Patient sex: F
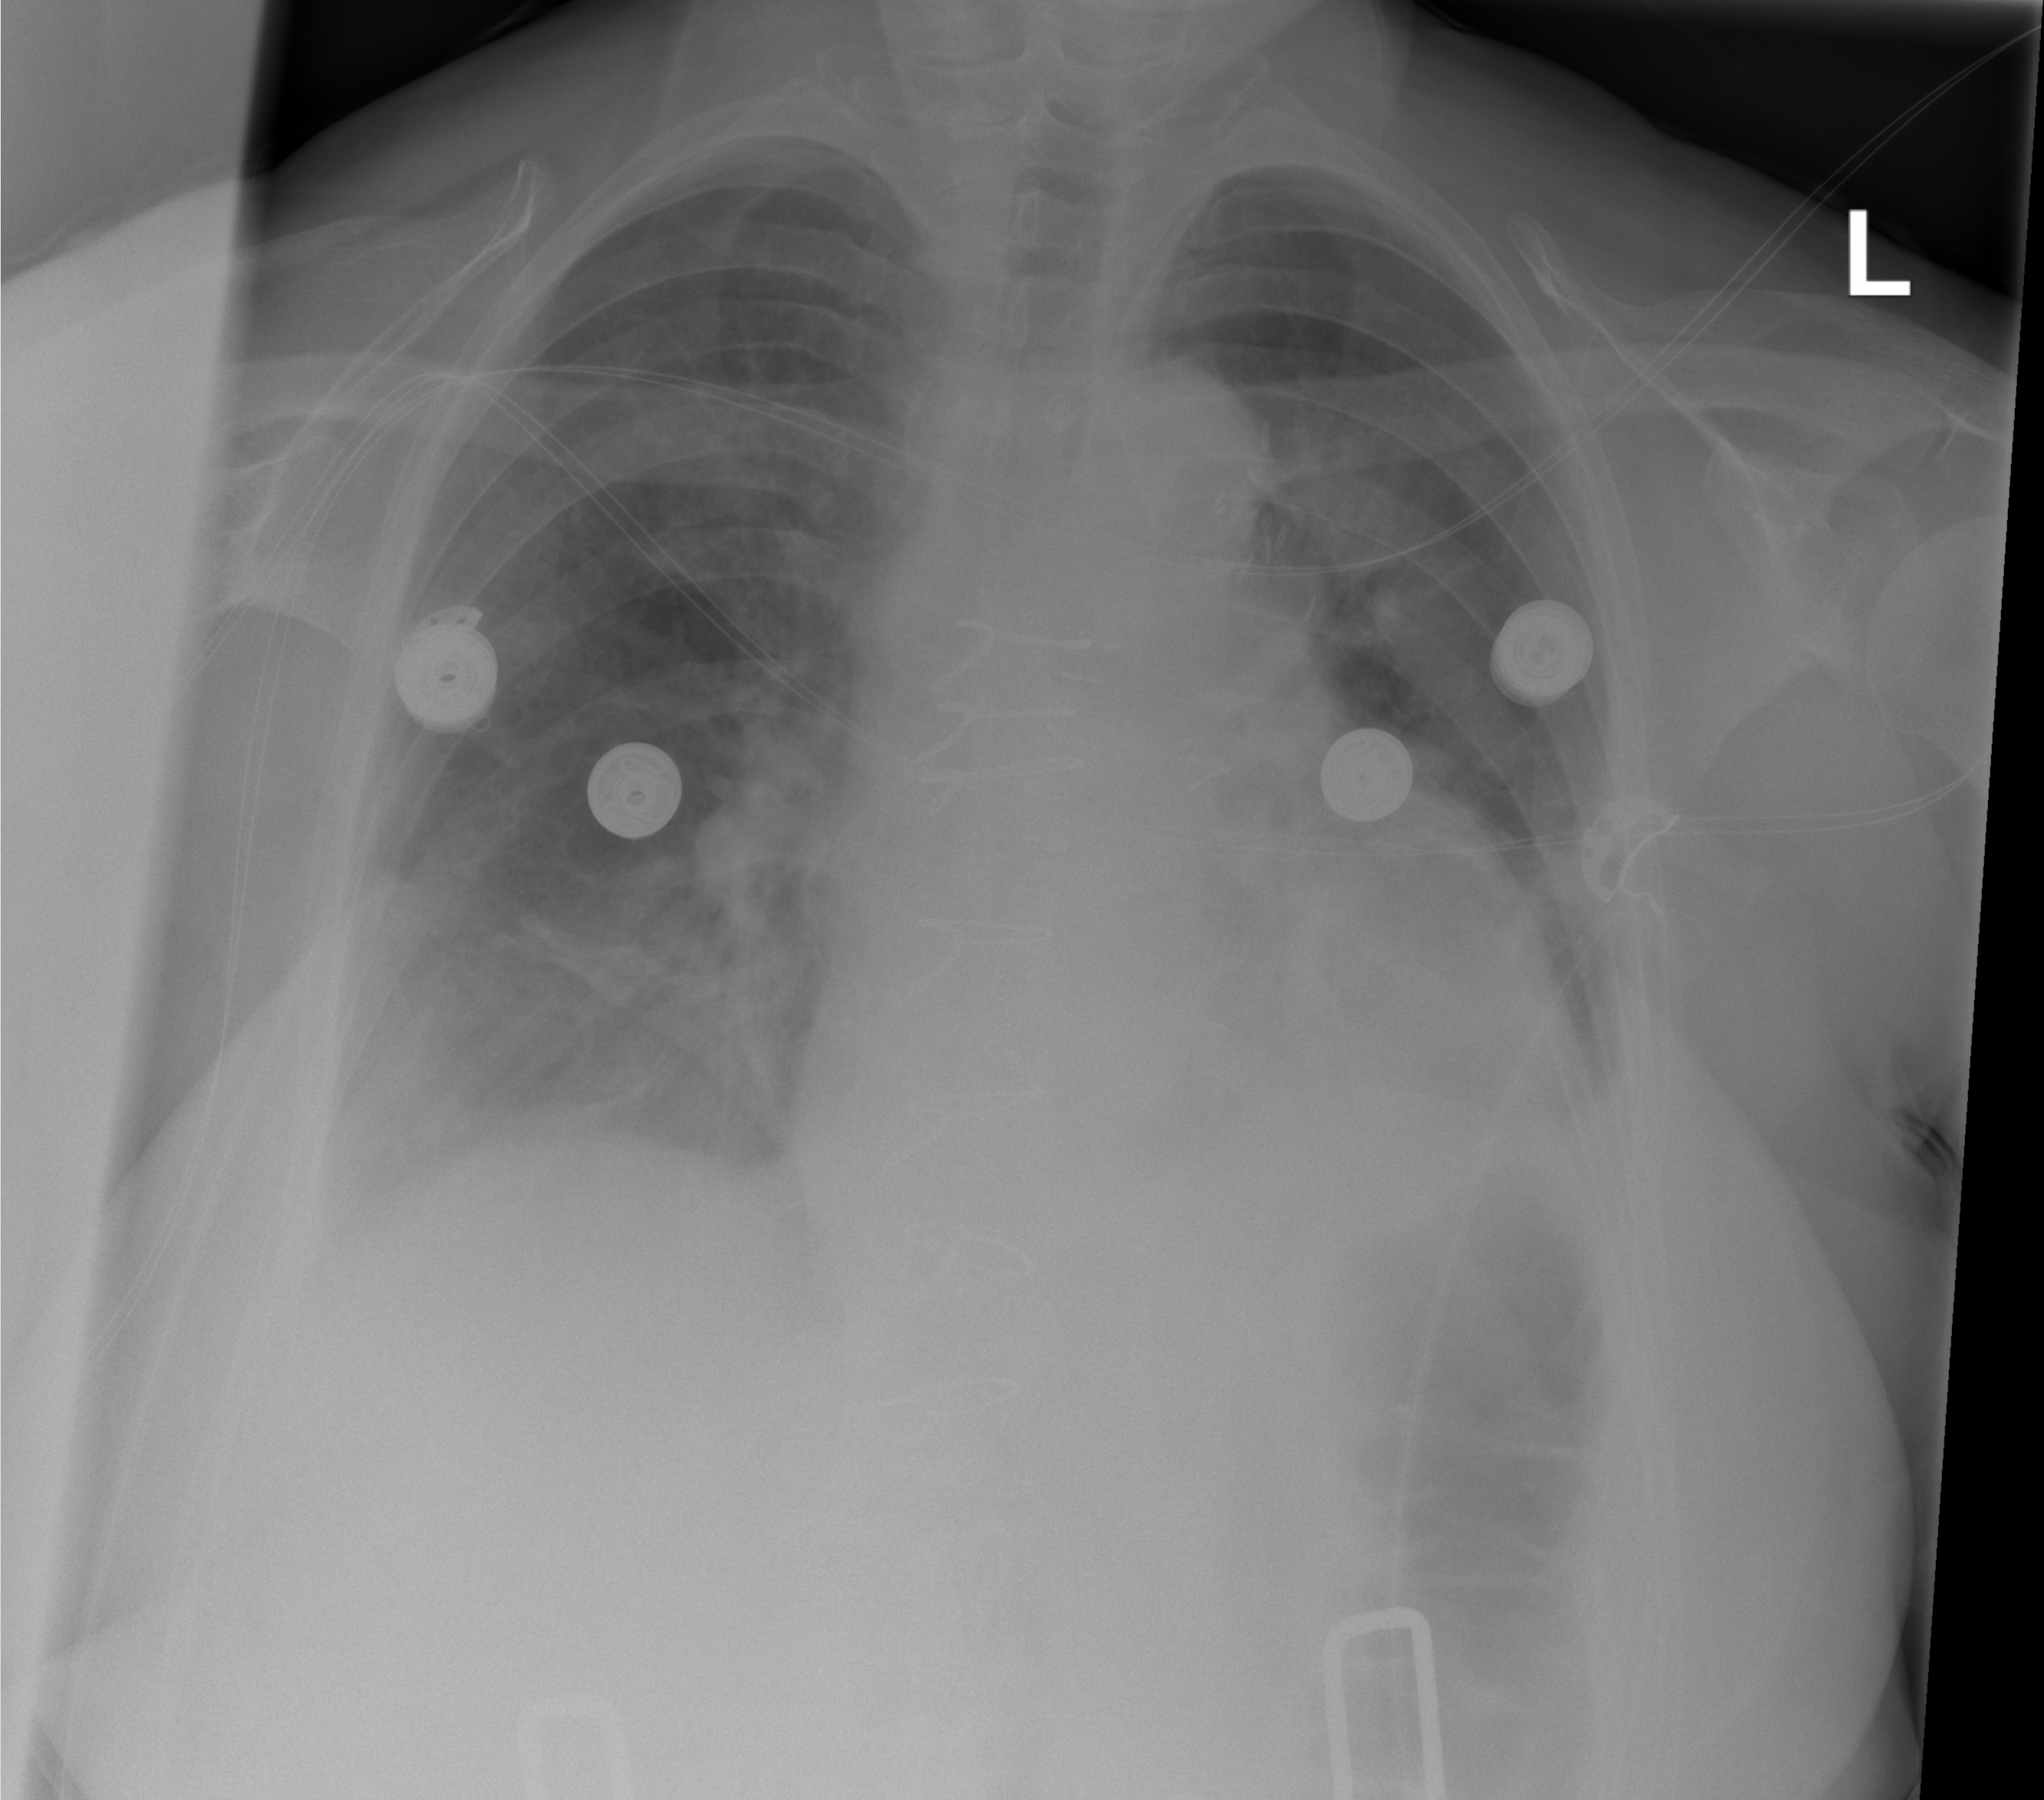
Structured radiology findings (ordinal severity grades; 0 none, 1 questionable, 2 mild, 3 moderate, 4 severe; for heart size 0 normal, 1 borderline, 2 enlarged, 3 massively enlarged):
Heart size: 2
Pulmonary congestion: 0
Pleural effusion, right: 1
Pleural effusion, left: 2
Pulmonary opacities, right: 0
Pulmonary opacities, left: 0
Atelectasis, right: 2
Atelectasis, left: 3